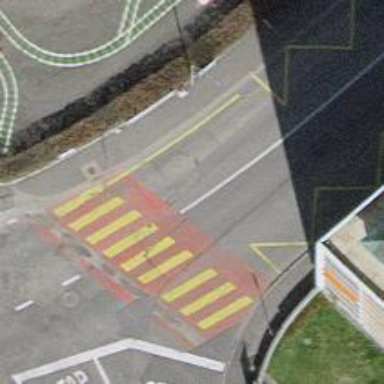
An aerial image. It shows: Uncontrolled zebra crossing on the road.